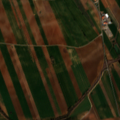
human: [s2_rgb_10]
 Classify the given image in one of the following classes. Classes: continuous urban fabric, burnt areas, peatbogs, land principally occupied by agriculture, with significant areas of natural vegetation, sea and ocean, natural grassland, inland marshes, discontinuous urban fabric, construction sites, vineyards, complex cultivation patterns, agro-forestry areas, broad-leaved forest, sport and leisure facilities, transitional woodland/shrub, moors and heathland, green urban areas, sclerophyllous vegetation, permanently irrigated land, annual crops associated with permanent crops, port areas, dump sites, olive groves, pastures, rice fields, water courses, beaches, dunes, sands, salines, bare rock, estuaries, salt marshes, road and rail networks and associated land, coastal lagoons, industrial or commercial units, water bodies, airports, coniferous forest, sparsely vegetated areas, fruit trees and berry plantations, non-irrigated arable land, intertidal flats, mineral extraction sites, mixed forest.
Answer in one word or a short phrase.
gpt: non-irrigated arable land, olive groves